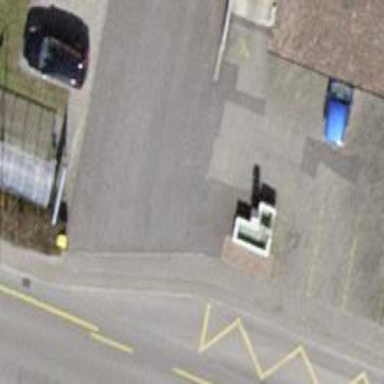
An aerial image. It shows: Fountain.